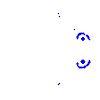
Particle: electron